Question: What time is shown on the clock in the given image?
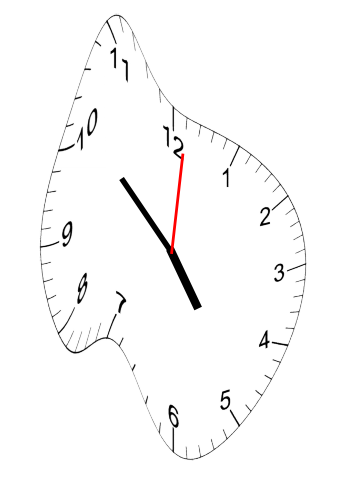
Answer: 04:52:01